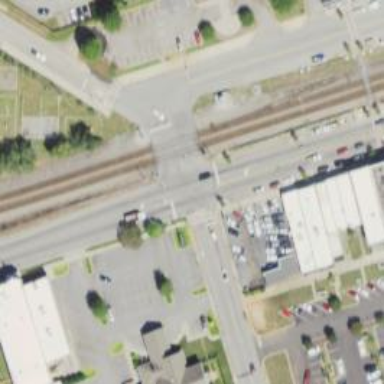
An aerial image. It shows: Level crossing with lights at the railway.